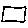
Label: square